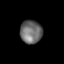
Tissue: lung
Cell type: Others
Senescence score: 0.2325
Nuclear area (px): 501
Mean DAPI intensity: 107.136